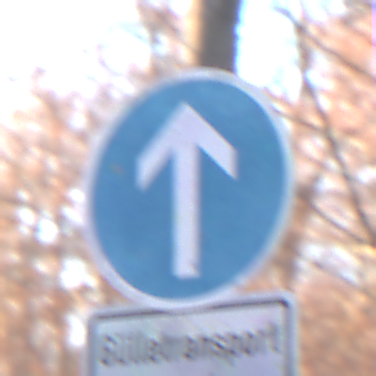
Verkehrszeichen: VorgeschriebeneFahrtrichtungGeradeaus
Zusatzzeichen unten: BesondereFahrzeugeUndTransportgueter12
Umgebung: Outdoor, Nature
Tageszeit: SunriseSunset
Wetter: Clear
Licht: Natural
Jahreszeit: Autumn
Kontrast: HighContrast